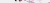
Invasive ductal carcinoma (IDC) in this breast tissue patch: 0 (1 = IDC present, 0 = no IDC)